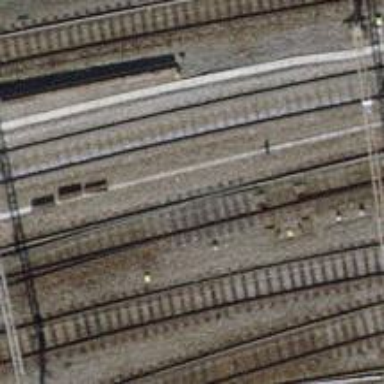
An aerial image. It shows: Railway switch.